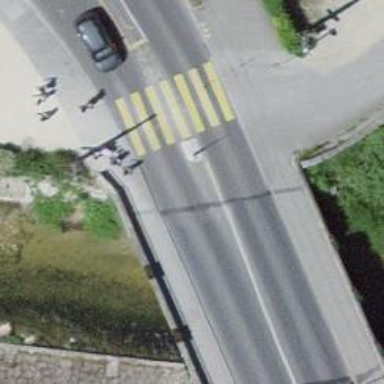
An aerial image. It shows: Tertiary road on asphalt surface crossing over bridge with trolley wires.